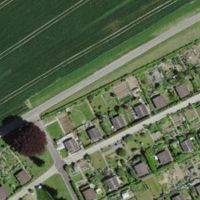
EUNIS habitat code: 53
Species observed at this site:
Chelidonium majus
Lamium galeobdolon